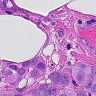
Metastatic tissue present: yes